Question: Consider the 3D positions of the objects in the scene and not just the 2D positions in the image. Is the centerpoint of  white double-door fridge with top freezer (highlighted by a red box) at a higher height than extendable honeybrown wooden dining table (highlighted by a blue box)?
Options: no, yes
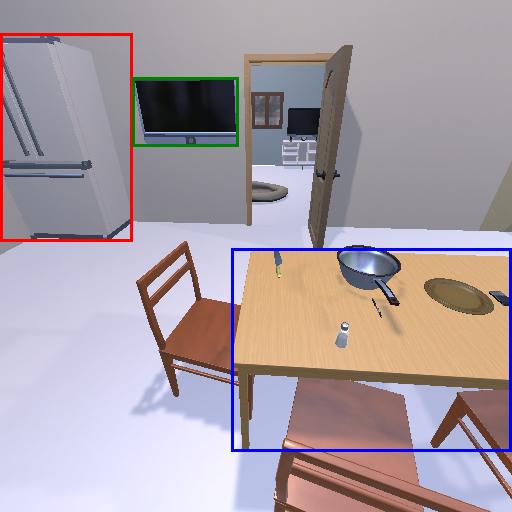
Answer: no